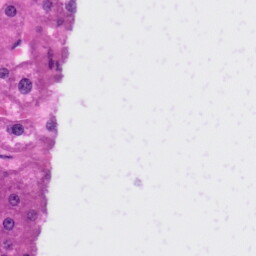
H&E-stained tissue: Liver